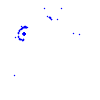
Particle: proton